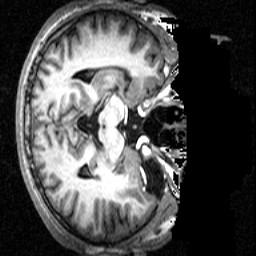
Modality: T1w
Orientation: axial
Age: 19
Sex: male
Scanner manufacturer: siemens
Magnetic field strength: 2.894 T
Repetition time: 2.3 s
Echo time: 0.0021 s